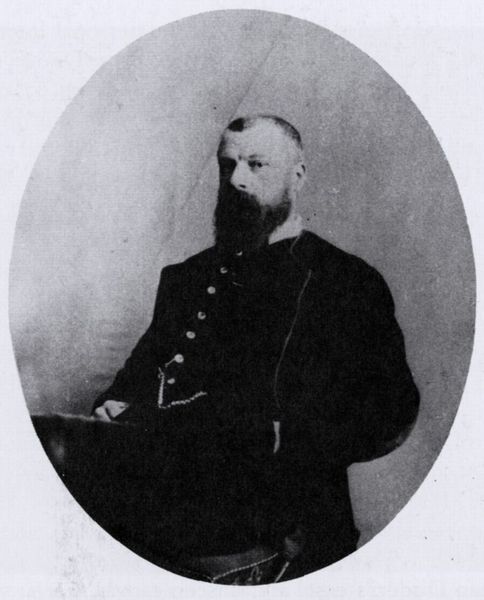
Titel: Alphonse Karr
Künstler: Eduard Delessert
Standort: Paris
Institution: Bibliothéque de l'Opéra
Schlagwörter: dunkel, gemälde, hand, körper, mann, schatten, weiß, sitzen, finger, frisur, grau, haar, hintergrund, holz, hut, kleid, licht, mund, nase, ohr, profil, schwarz, stirn, stuhl, tisch, blick, rock, alt, anzug, bart, hemd, jacke, jung, wand, arm, arme, augen, bärtig, gesicht, kragen, mensch, rahmen, stehen, vollbart, bildnis, hals, herr, hände, portrait, porträt, schauen, auge, haare, mantel, pose, sitzend, stoff, person, kinn, knopf, ohren, poträt, schultern, vornehm, oval, rund, sattel, wangen, lehrer, kette, nacken, rang, seemann, kissen, frack, ernst, streng, brauen, glatze, sitzt, metall, wange, ellenbogen, knöpfe, hemdkragen, knopfleiste, schnauzer, weste, foto, fotografie, photographie, schwarz weiss, portait, uniform, volbart, soldat, helm, offizier, uniformrock, tasche, anschauen, geheimratsecken, nasenlöcher, pult, photo, uhrenkette, uhrkette, halbportrait, stirnglatze, portät, knöpf, general, gelehrter, braune, wichtig, taschenuhr, admiral, marine, fotographie, weißer kragen, riß, würde, han, passepartout, reige, menn, soutane, status, schweiß, nae, polzei, soldatt, stehpult, oal, portrrait, mann porträt, bart portrait, sitzen sitzend, stuhñ, pfotographie, predigerastronom